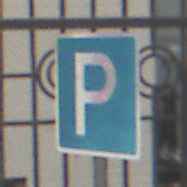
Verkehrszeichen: Parken
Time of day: MorningAfternoon
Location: Outdoor (Urban)
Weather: Overcast
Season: NotSpecified
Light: Natural